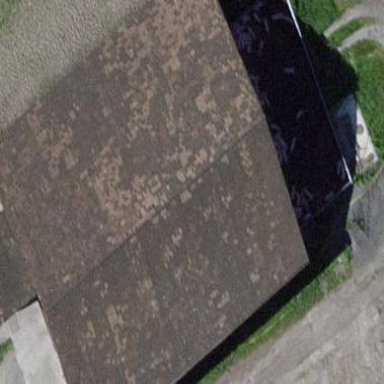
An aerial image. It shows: Shed building with gabled roof.